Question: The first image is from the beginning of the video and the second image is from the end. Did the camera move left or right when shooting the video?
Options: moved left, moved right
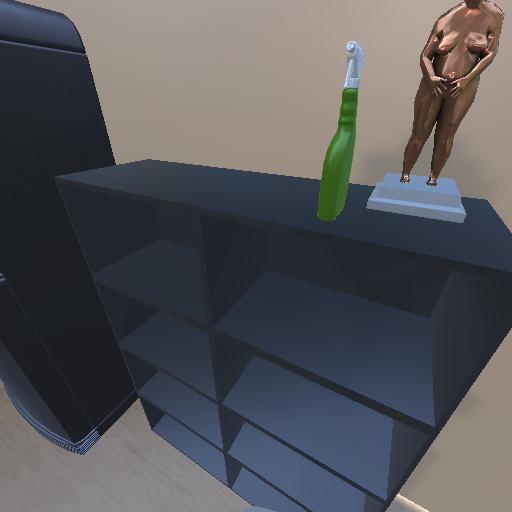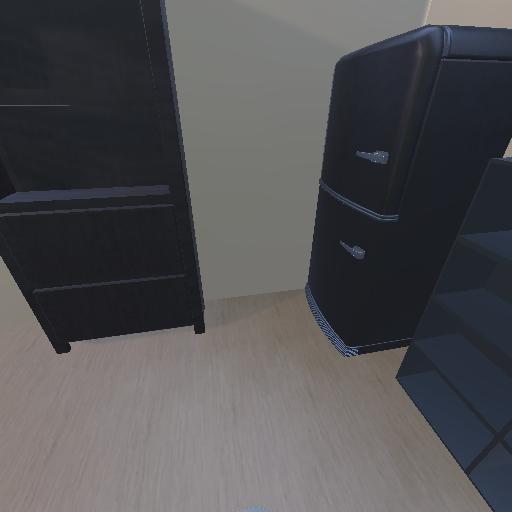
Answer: moved left